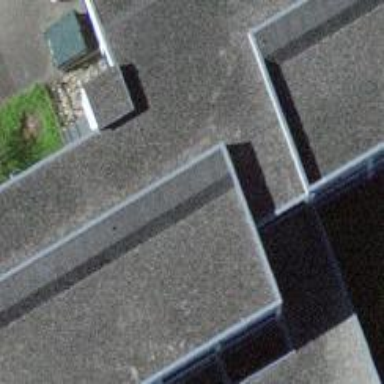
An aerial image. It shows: Flat-roofed school building.